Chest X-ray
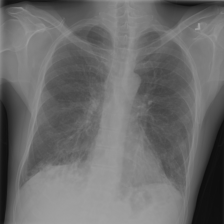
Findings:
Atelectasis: negative
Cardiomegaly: negative
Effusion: negative
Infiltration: positive
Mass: negative
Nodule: negative
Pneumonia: negative
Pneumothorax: negative
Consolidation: positive
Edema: negative
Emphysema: negative
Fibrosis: negative
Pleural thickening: negative
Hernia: negative